Question: I'm having trouble getting a form to display properly. The following two lines are displaying horizontally, but they overlap each other where name ends and email begins. There's no CSS currently implemented on them, I've tried 'padding-left', 'margin-left', and a few other tricks but can't get them to separate. Any ideas?

'''
<div id="contact" class="col-xs-6 col-md-6 col-lg-6">
<div class="center hero-unit">
<form action="success.html" method="GET">
<h4> Contact Me </h4>
<div class="form-group">
<div class="col-sm-4 col-md-4 col-lg-4">
<input type="text" placeholder="Name" size="20" id="inline">
</div>
<div class="col-sm-4 col-md-4 col-lg-4">
<input type="text" placeholder="Email Address" size="35" id="inline">
</div>
</div>
</form>
</div>
</div>
'''
Including CSS for the 'hero-unit' just in case that's causing issues
'''
.hero-unit {
text-align: center;
background-color: #9C9C9C;
font-size: 11px;
margin: 30px;
padding: 30px;
line-height: 1.4em;
border-color: #C1C1C1;
color: white;
}
'''
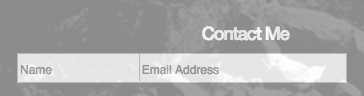
Answer: Just add to the style:
'''
.hero-input {
padding:5px;
margin: 10px;
display:inline-block;
}
'''
and to the inputs:
'''
class="hero-input"
'''
to have the margin and padding take effect on each input. Obviously you can modify it to your own liking of padding and margins. Basically the margins should either be in the input or the divs containing the inputs. Also you should avoid using duplicate ids. 'id="inline"' should probably be 'class="inline"' and if you use the extra hero-input class, then it could be 'class="inline hero-input"'